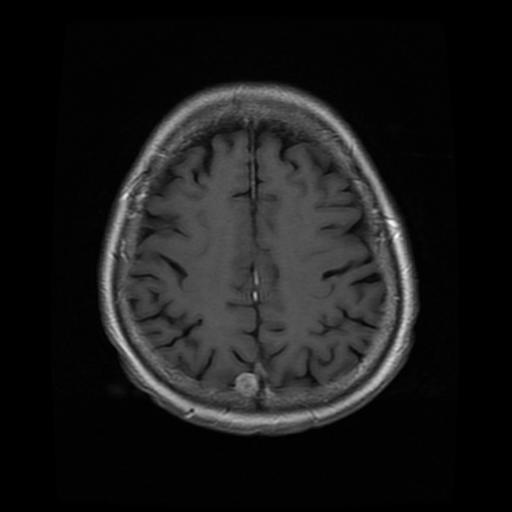
Label: meningioma